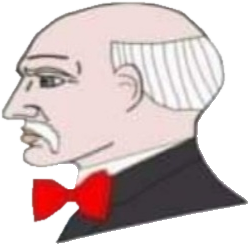
Label: 4_Yes_Chad